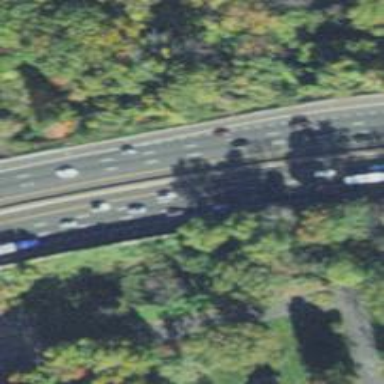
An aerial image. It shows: Asphalt motorway.